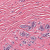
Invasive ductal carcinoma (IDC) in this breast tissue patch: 0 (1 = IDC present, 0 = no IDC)